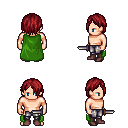
a pixel art fantasy rpg character, male body template, human, light skin, green cape, metal pants, brunette bangs hairstyle, maroon shoes, dagger, four views (front, back, left, right), 2x2 character sprite sheet, small pixel art, hard edges, no anti-aliasing